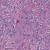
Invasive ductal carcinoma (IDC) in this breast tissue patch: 1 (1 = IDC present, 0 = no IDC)